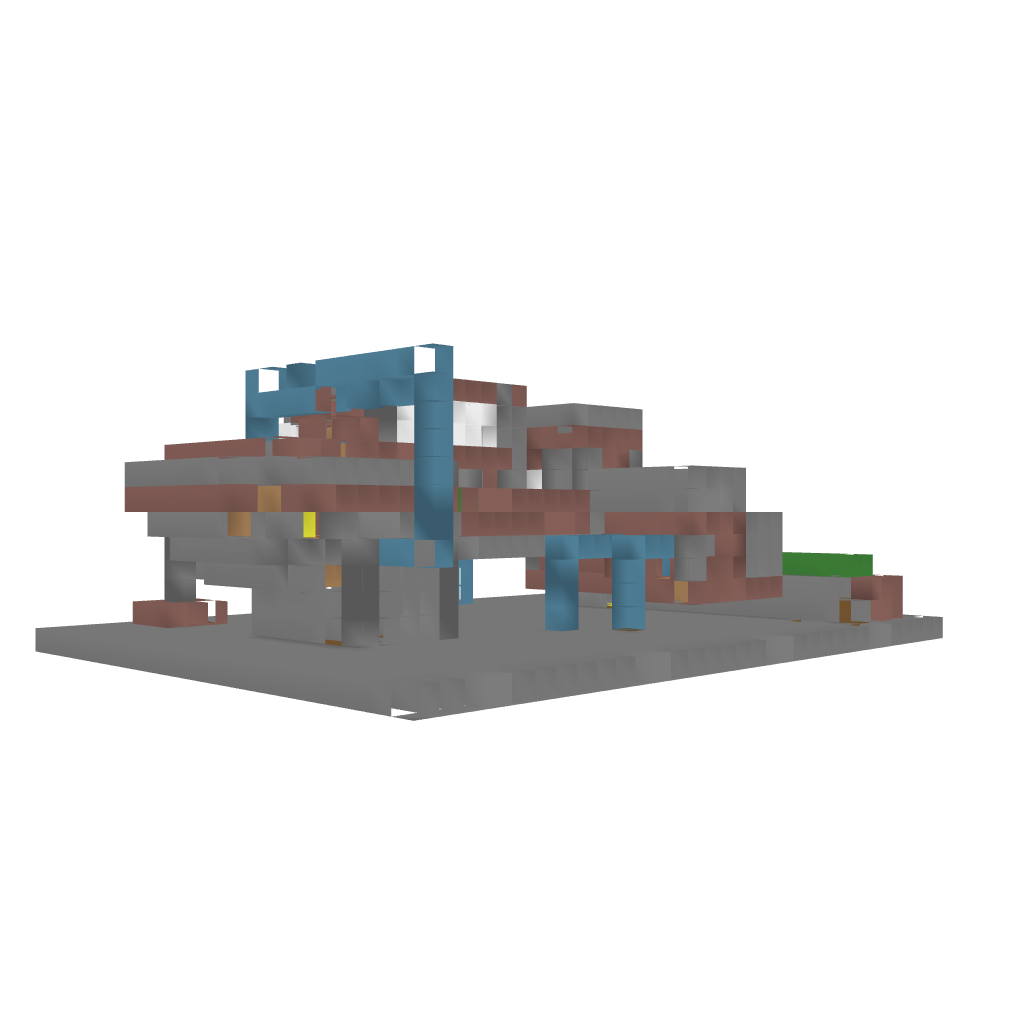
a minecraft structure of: Saxum Lignum bad low quality